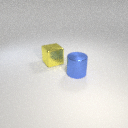
large blue metal cylinder in front of large yellow metal cube